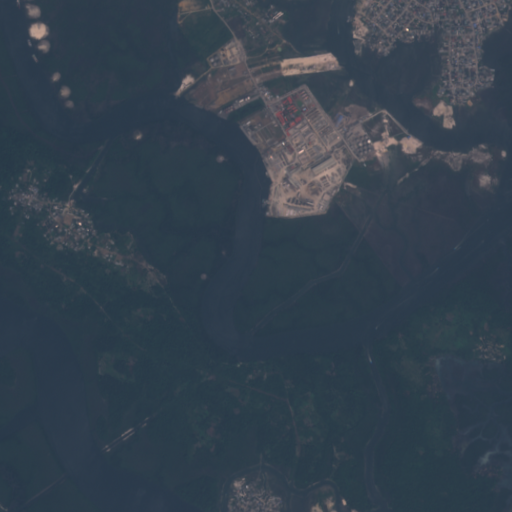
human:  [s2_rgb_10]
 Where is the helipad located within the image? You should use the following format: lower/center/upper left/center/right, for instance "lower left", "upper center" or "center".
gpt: The helipad is located in the center of the image.
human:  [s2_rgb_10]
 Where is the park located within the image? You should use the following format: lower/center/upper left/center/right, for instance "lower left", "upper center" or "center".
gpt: The park is located in the upper center of the image.
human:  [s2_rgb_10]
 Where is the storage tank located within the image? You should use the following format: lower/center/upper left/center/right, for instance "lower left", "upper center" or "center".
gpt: The storage tank is located in the upper right of the image.
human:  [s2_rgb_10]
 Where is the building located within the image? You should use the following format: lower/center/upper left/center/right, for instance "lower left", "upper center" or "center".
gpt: There is no building in the image.